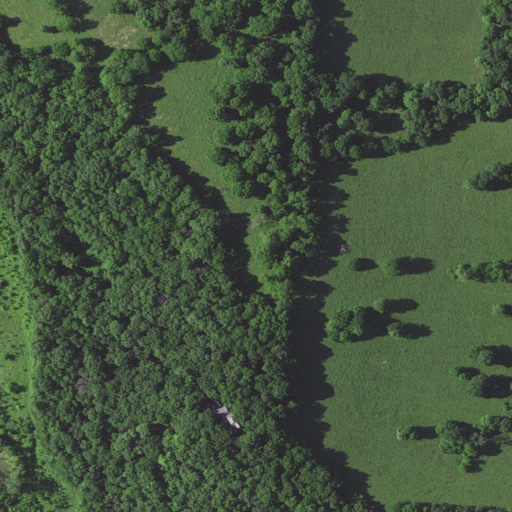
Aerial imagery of ridge(s) in Missouri named Devil Ridge containing deciduous forest, pasture, and open development